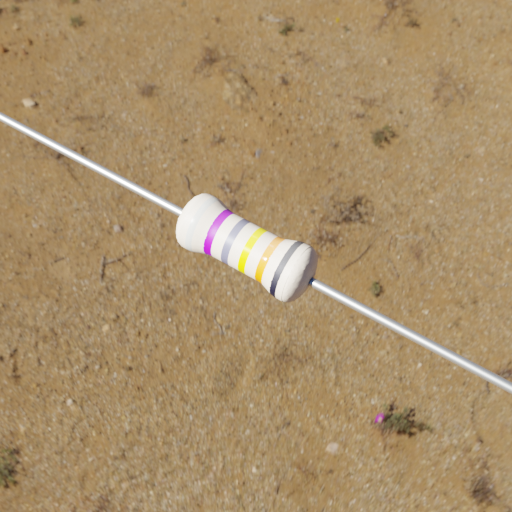
Resistor colour bands (in order): silver, violet, gray, yellow, orange, black